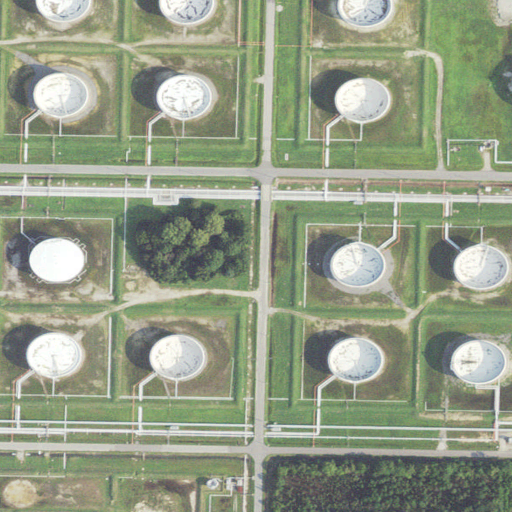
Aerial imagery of cape in Virginia named Goodwin Neck containing medium intensity development, low intensity development, high intensity development, open development, and woody wetlands